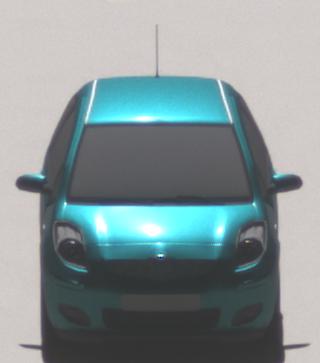
Make: Toyota
Model: Yaris 1.0
Detailed model: Yaris (XP13)
Model produced from: 2011/10
Model produced until: 2014/08
Doors: 3
Color: blue
Road condition: dry road
Daytime: midday
Contrast: high contrast